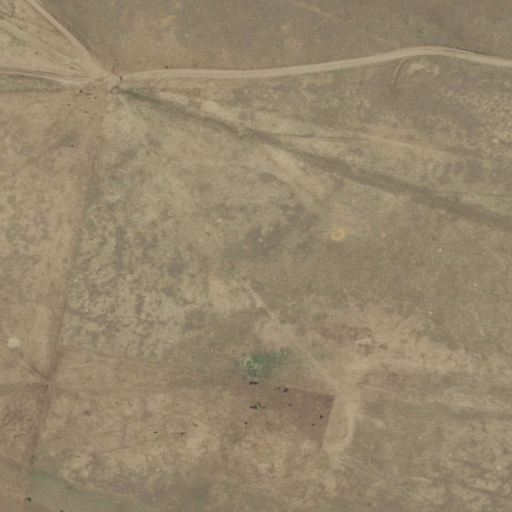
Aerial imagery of valley in New Mexico named Horse Camp Canyon containing grassland, shrub, and open development